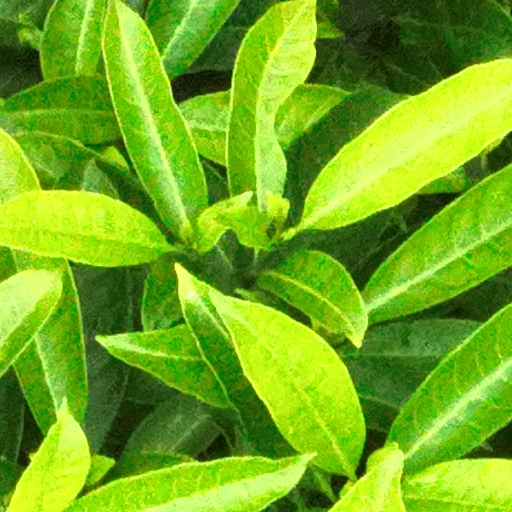
Species: Guapira myrtiflora
GBIF accepted scientific name: Guapira myrtiflora
Crown area (m\u00b2): 93.967